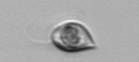
Label: Cryptophyta